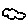
Label: cloud